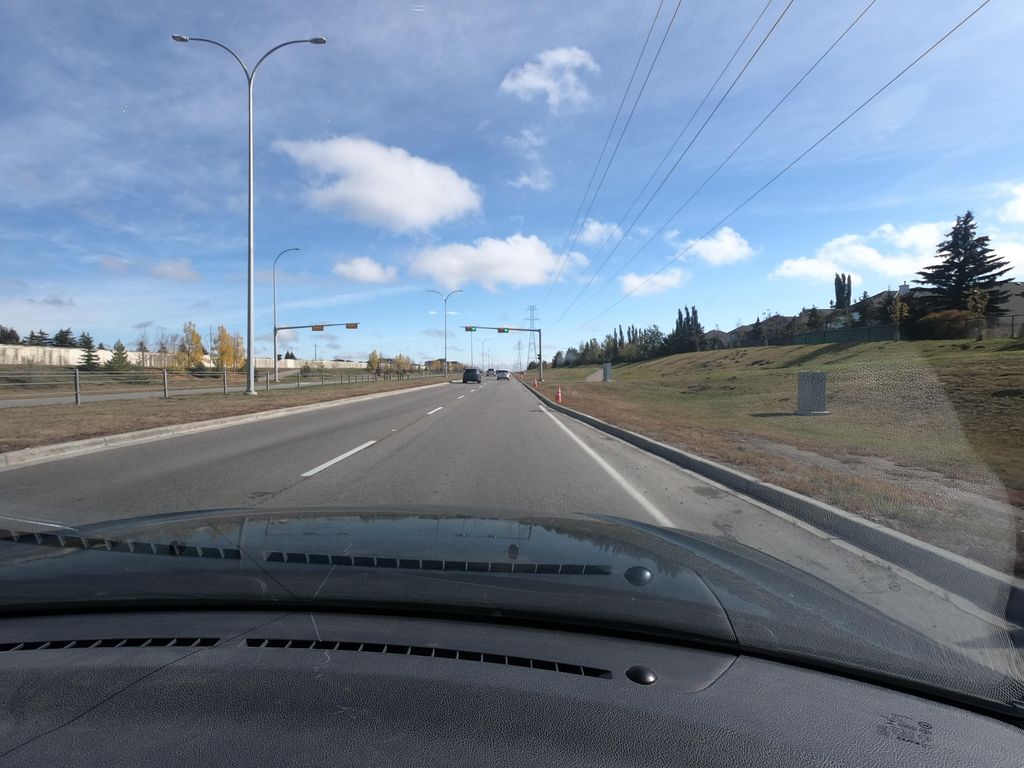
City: calgary